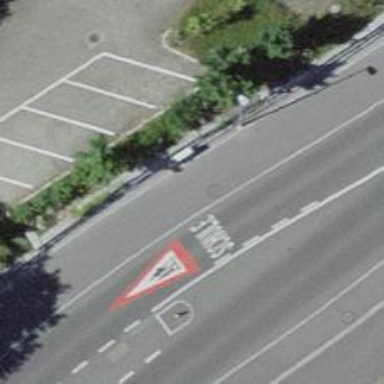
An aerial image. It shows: Cycleway.